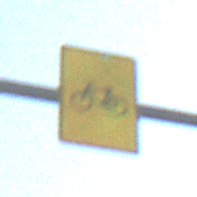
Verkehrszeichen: RadverkehrOhnePfeilsymbol
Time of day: MorningAfternoon
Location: Outdoor (Special)
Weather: Clear
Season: NotSpecified
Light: Natural